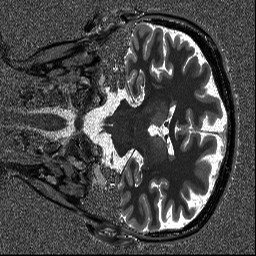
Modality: T1map
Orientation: coronal
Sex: female